Aerial crown-view tile of a tropical tree (Barro Colorado Island, Panama), acquired 20250512:
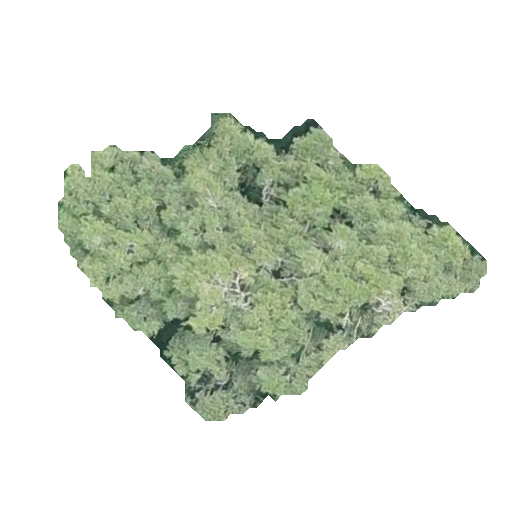
Species: Brosimum alicastrum
GBIF accepted scientific name: Brosimum alicastrum
Crown area: 112.15 m²